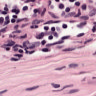
Metastatic tissue present: no